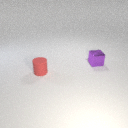
small purple metal cube to the right of small red rubber cylinder